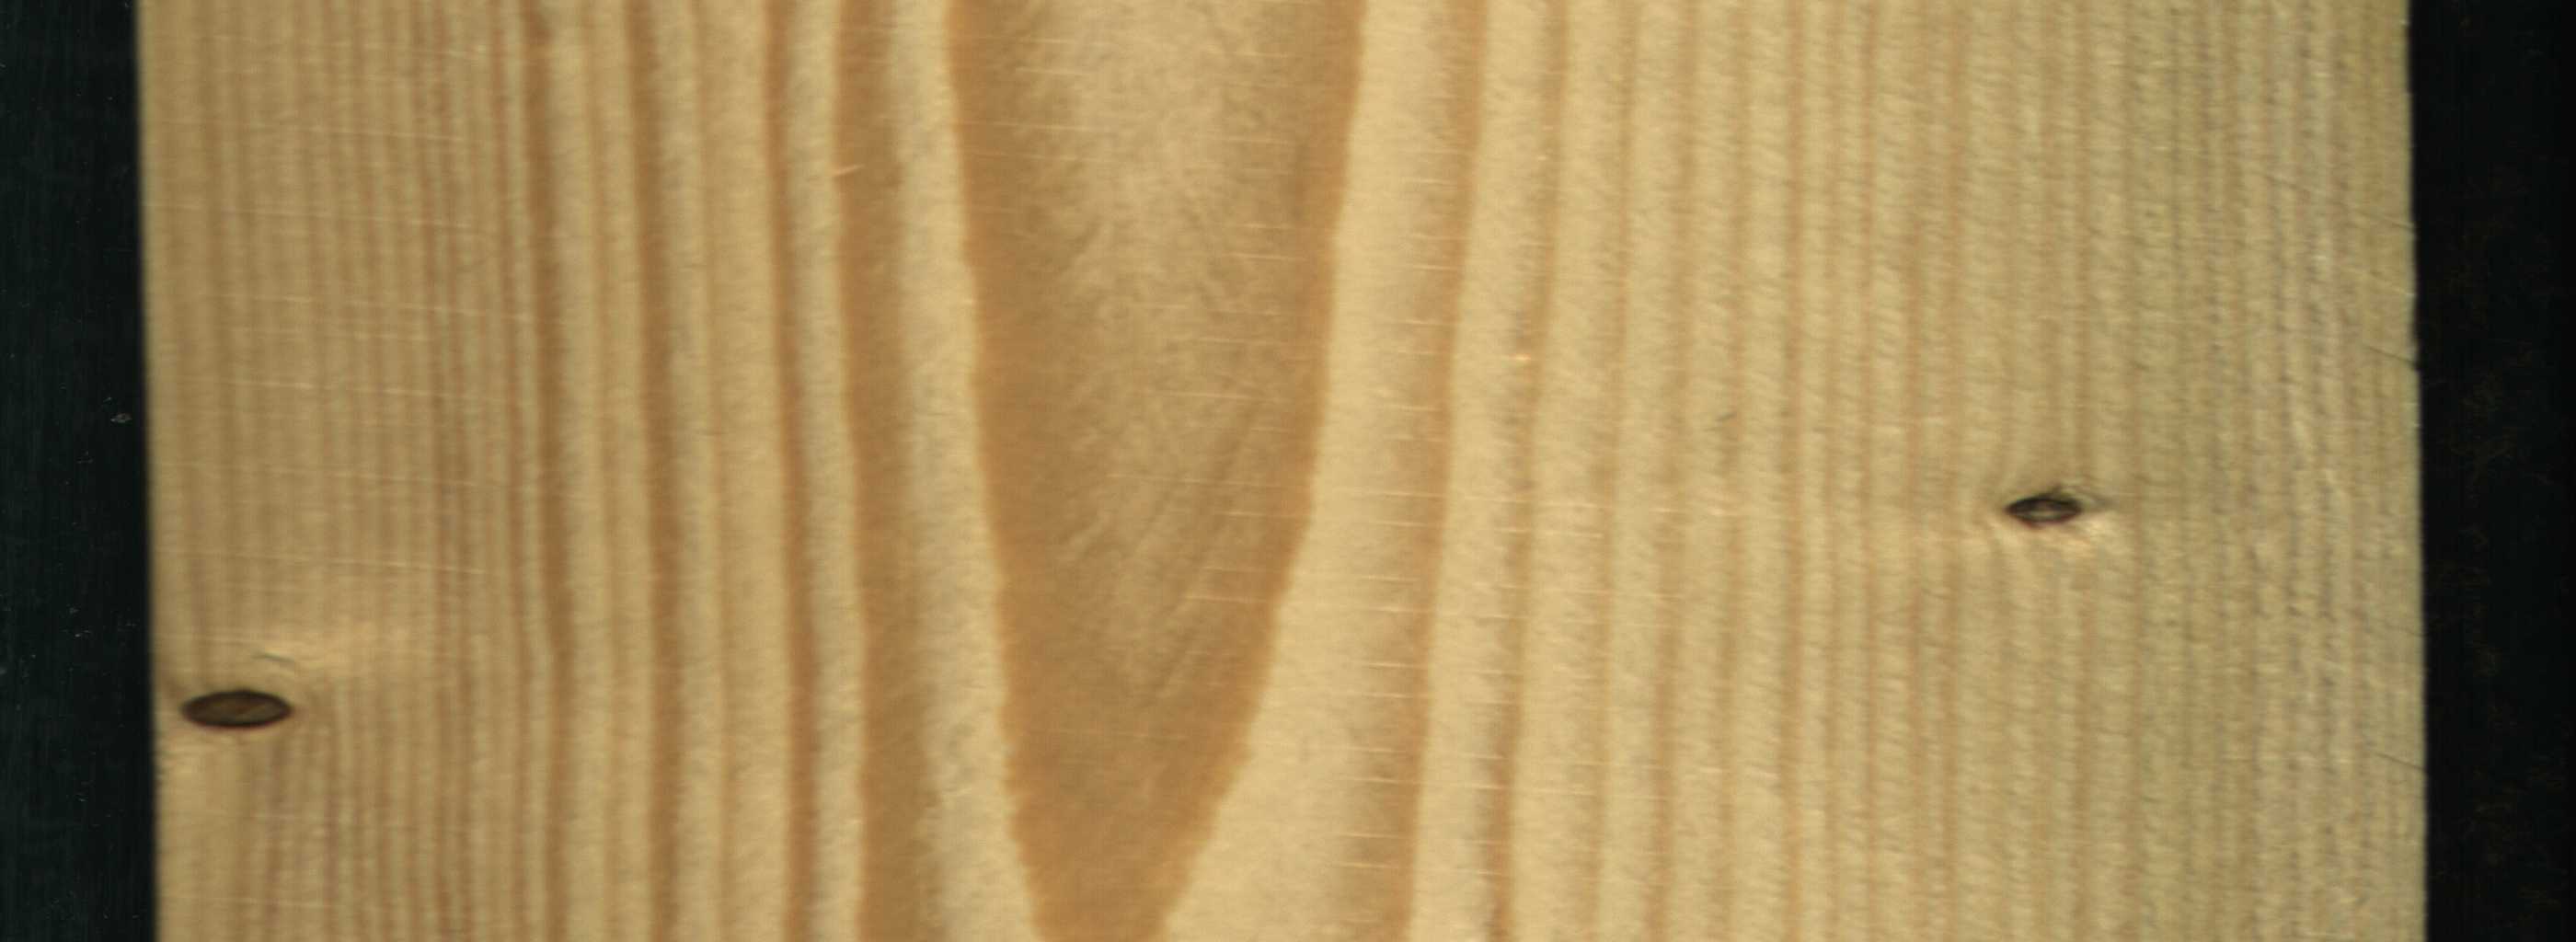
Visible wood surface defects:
Dead_Knot
Dead_Knot